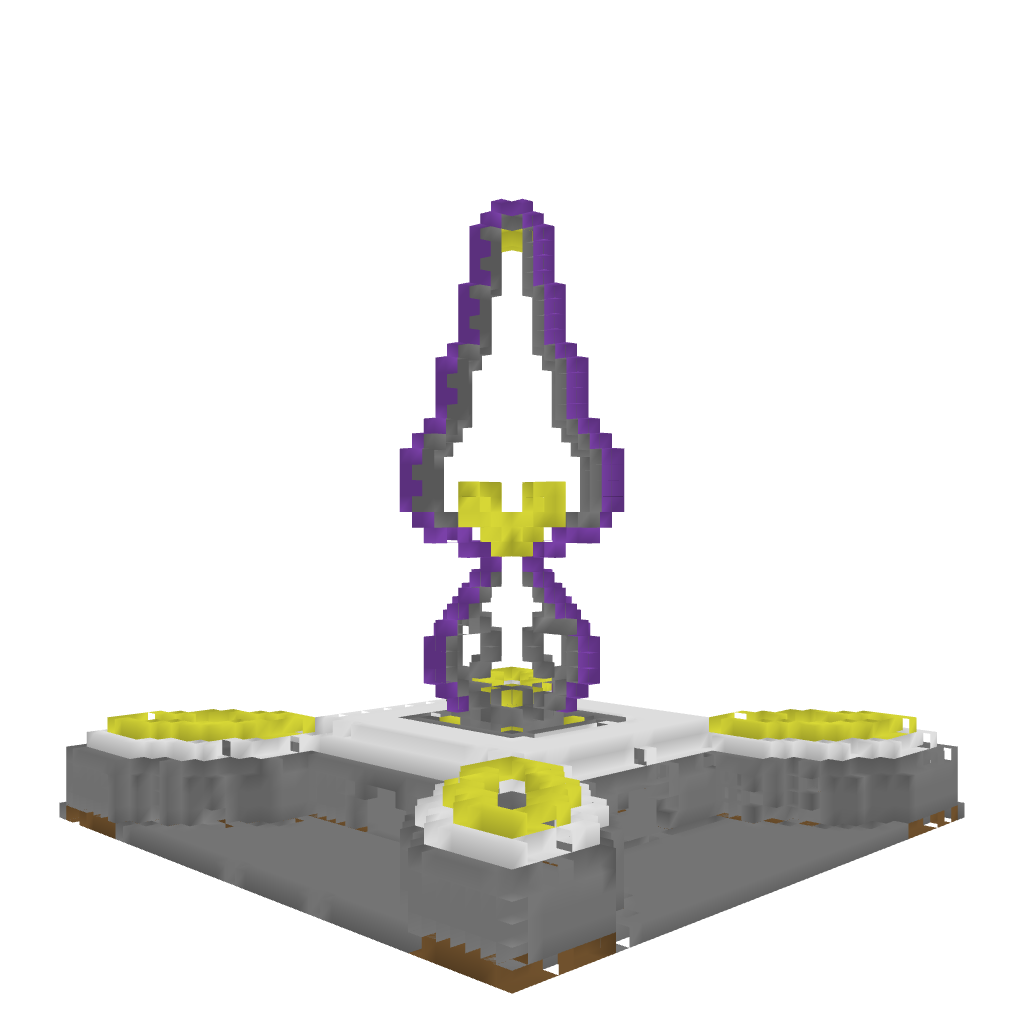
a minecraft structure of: Spawn/Warp bad low quality